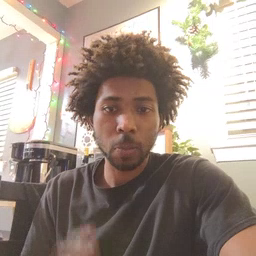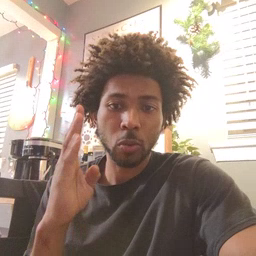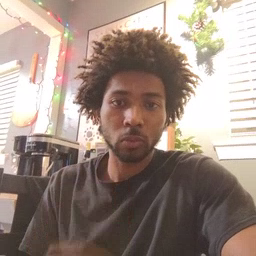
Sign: blue